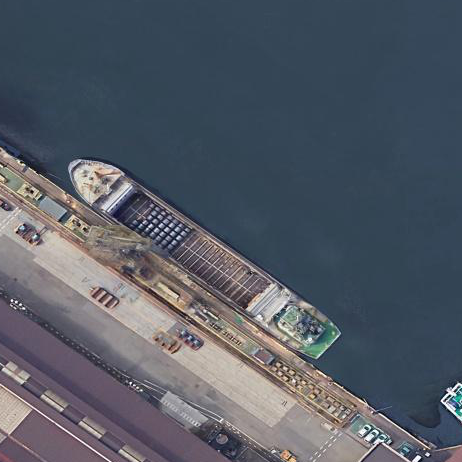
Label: Cargo_ship